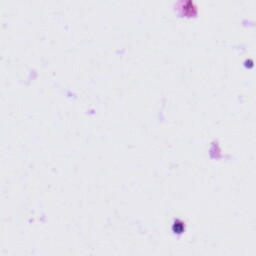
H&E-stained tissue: Tonsil